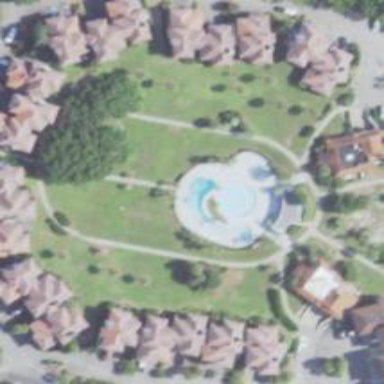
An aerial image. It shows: Outdoor swimming pool in leisure land area.